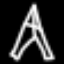
Label: The Eiffel Tower